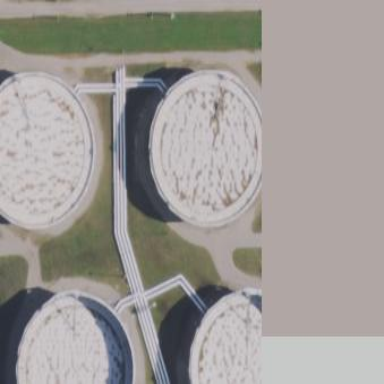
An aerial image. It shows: Storage tank that is man-made.